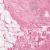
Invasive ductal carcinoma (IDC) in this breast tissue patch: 0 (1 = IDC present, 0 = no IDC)